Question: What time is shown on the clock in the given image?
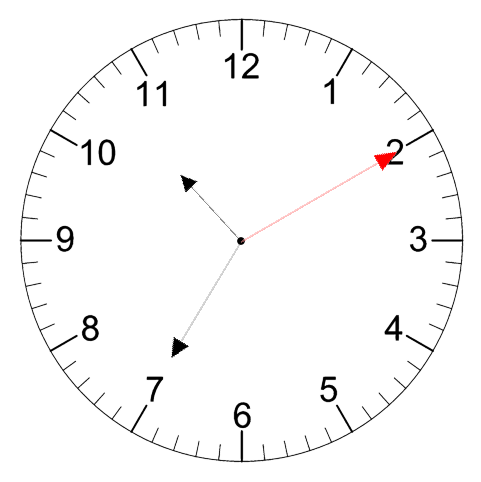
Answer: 10:35:10